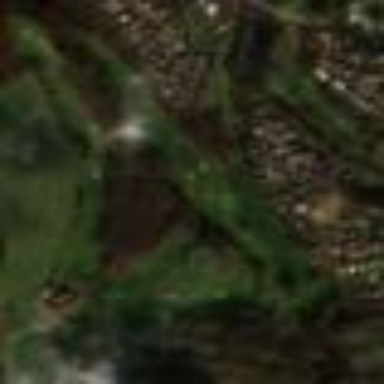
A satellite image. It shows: Golf course surrounded by greenery.